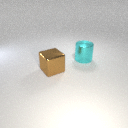
large cyan metal cylinder behind large brown metal cube